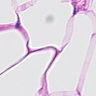
Metastatic tissue present: no